Question: My annotations is:
'''
* @OA\RequestBody(
* required=true,
* @OA\JsonContent(
* @OA\Schema (
* type="object",
* @OA\Property(property="status", required=true, description="EventStatus", type="string"),
* @OA\Property(property="comment", required=false, description="Change Status Comment", type="string"),
* example={
* "status": "test status",
* "comment": "test comment"
* }
* )
* )
* )
'''
I tried to add an "example" key, but it didn't work.

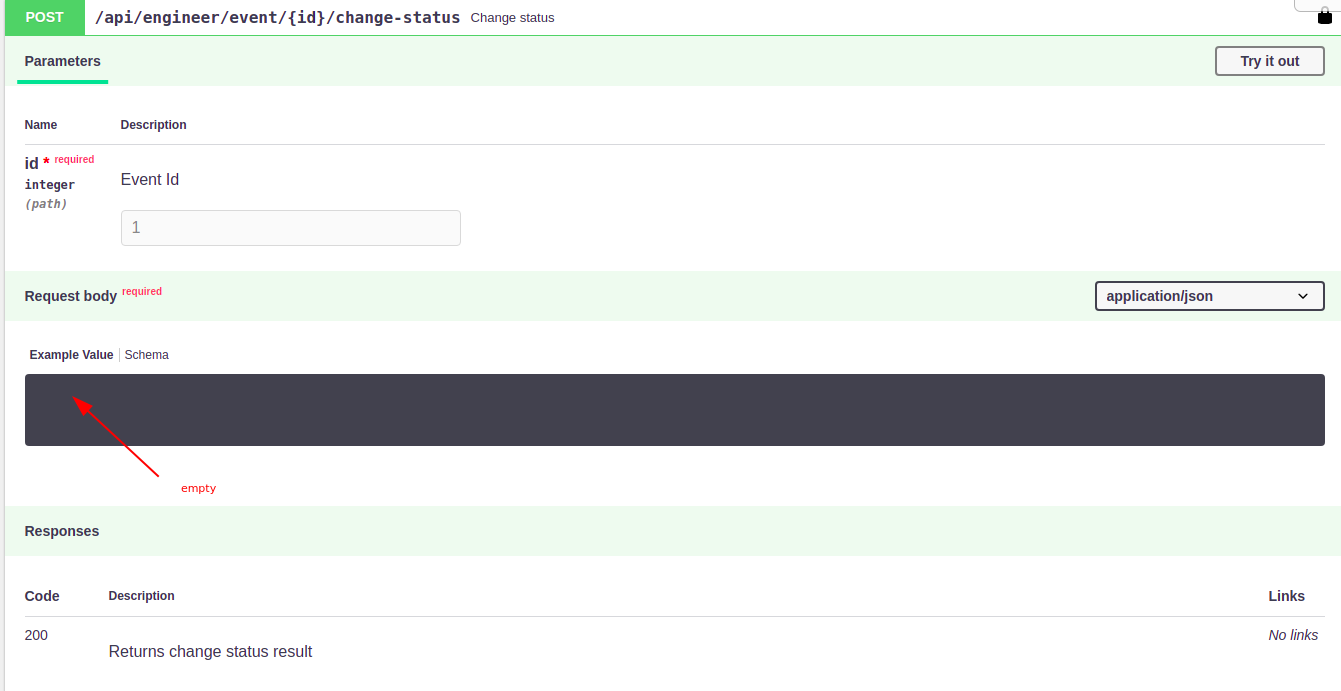
Answer: 'example' key must be part of the '@OA\JsonContent' as below.
'''
* @OA\RequestBody(
* required=true,
* @OA\JsonContent(
* example={
* "status": "status",
* "comment": "comment"
* },
* @OA\Schema (
* type="object",
* @OA\Property(property="status", required=true, description="Event Status", type="string"),
* @OA\Property(property="comment", required=false, description="Change Status Comment", type="string"),
* )
* )
* )
'''